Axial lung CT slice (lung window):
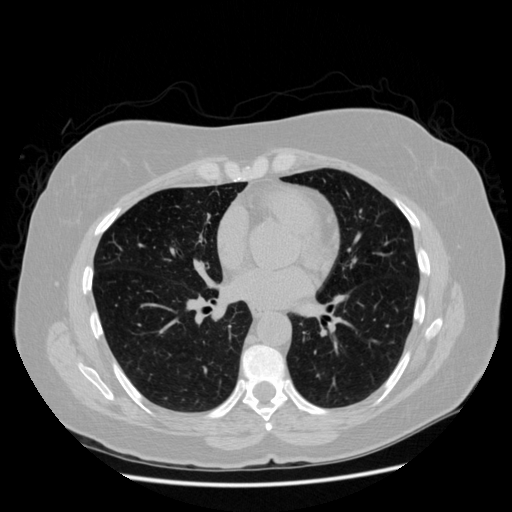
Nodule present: no